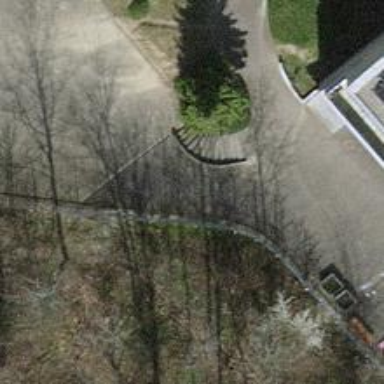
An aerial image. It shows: Road with steps.